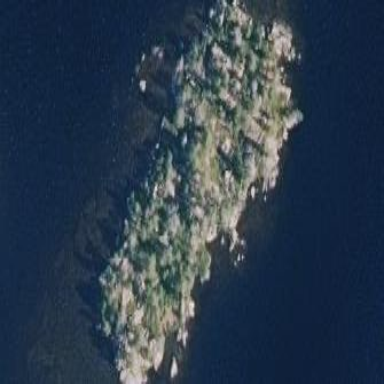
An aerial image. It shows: Islet.